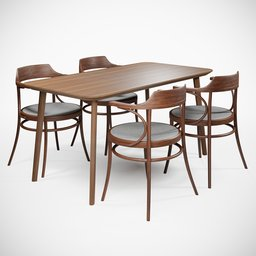
Label: furniture